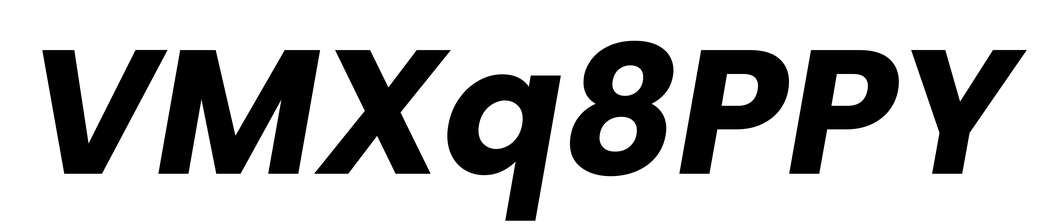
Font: Poppins-BoldItalic